Current action and preconditions to check: trajectory_clear

Your task: For each precondition in the list above, predict whether it will hold at this action.

Consider the current scene as observed from the mobile robot's camera, and analyze the predicted future states of all dynamic agents (e.g., people, animals, vehicles, or any moving entities) within the NEXT SECOND.

IMPORTANT: Only answer "very likely" if you are absolutely certain—based on strong, clear evidence—that a dynamic agent will violate the precondition in the predicted future state. Do NOT answer "very likely" for unlikely, ambiguous, or low-probability risks.

Ask yourself for each precondition: Is there a high probability, with clear and convincing evidence, that the predicted future states of any dynamic agent will interfere with the predicted future state of the currently executing action within the NEXT SECOND, causing that precondition to fail?

Assess the risk level based on these predictions. Use "likely" or "very likely" if motions create a clear risk of interference.

Use "neutral" or "improbable" if agents are nearby but their predicted paths are clearly diverging or non-conflicting.

Failure Risk Categories: "very improbable", "improbable", "neutral", "likely", "very likely"

Answer Format: Output ONLY the probability_of_failure value from these categories: "very improbable", "improbable", "neutral", "likely", "very likely"

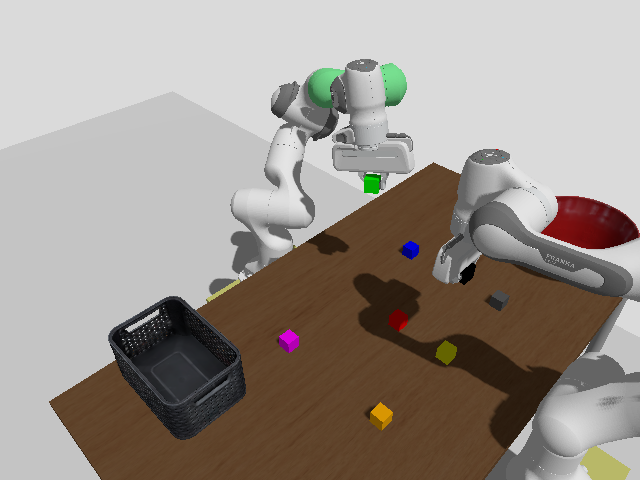

Answer: very improbable